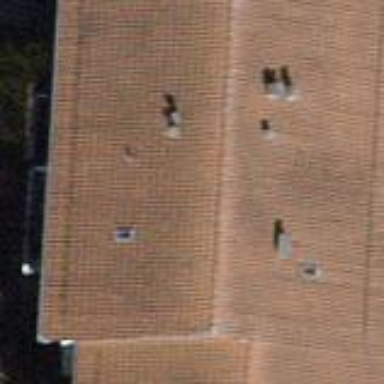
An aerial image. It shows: Building with tile roof.